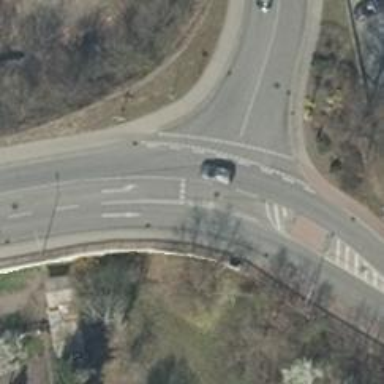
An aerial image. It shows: Tertiary road with asphalt surface that goes over bridge.